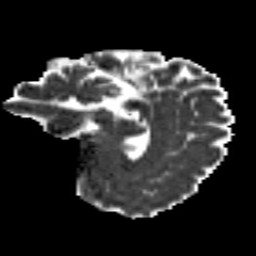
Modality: MD
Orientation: sagittal
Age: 26
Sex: female
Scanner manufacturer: siemens
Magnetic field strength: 3 T
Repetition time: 8.8 s
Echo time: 0.085 s